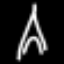
Label: The Eiffel Tower